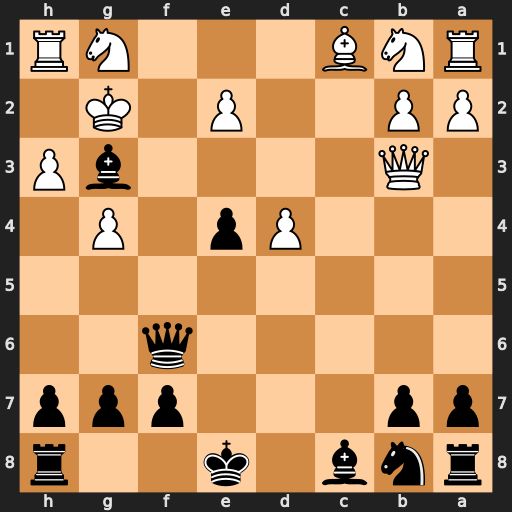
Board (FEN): rnb1k2r/pp3ppp/5q2/8/3Pp1P1/1Q4bP/PP2P1K1/RNB3NR
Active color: b
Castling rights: kq
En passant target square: -
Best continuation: Qf2#